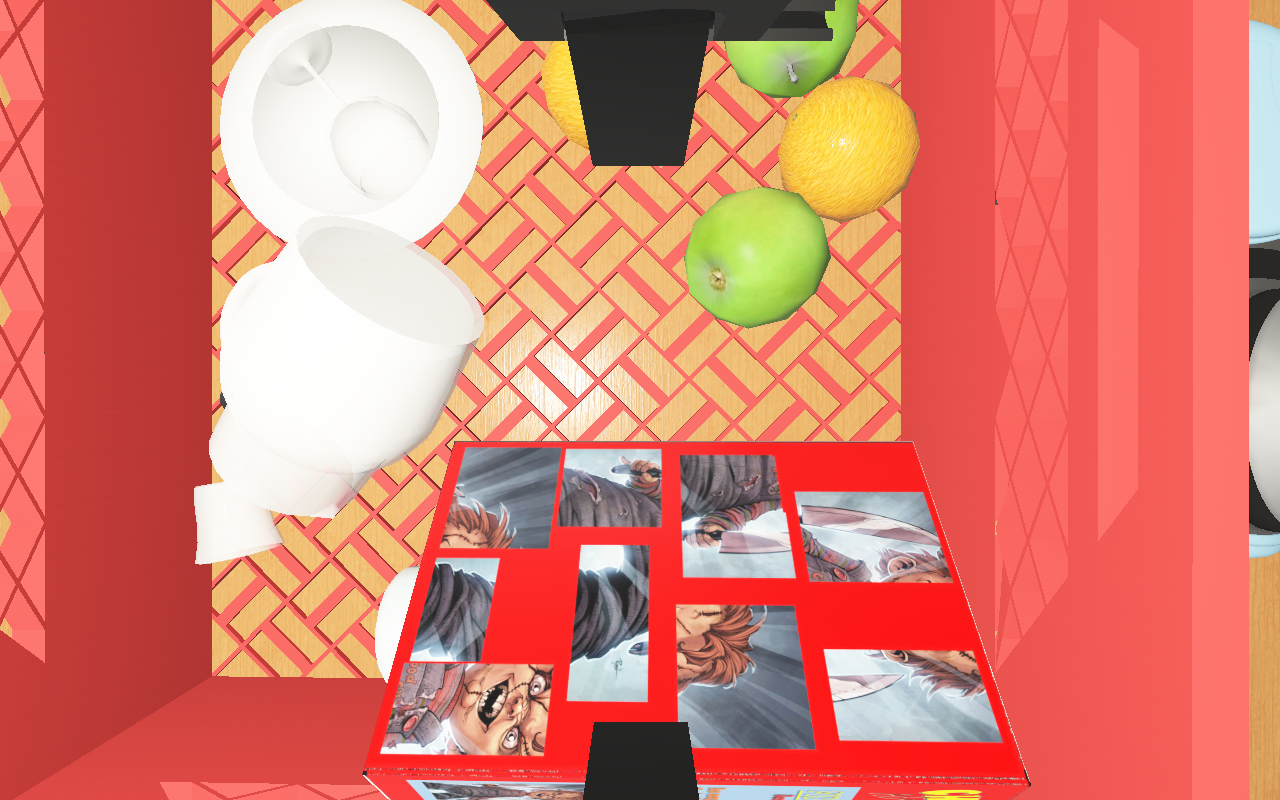
Objects in the scene:
water bottle
apple
apple
spoon
plate
glass
wineglass
jam jar
cereal box
biscuit box